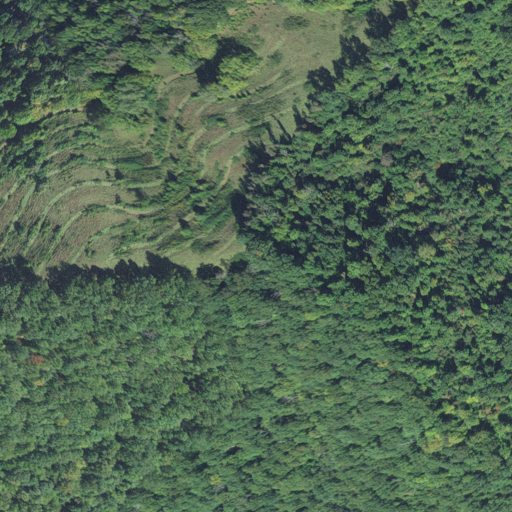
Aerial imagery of mountain in North Carolina named Ad Tate Knob containing deciduous forest and shrub